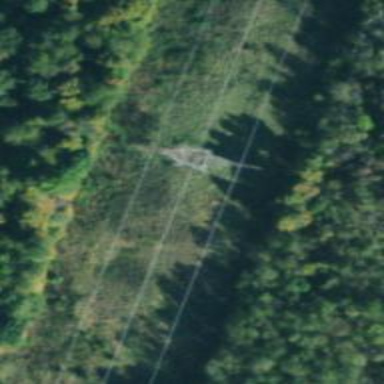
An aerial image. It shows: Lattice structure tower used for power distribution.